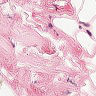
Metastatic tissue present: no